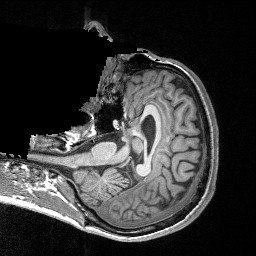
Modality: T1w
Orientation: axial